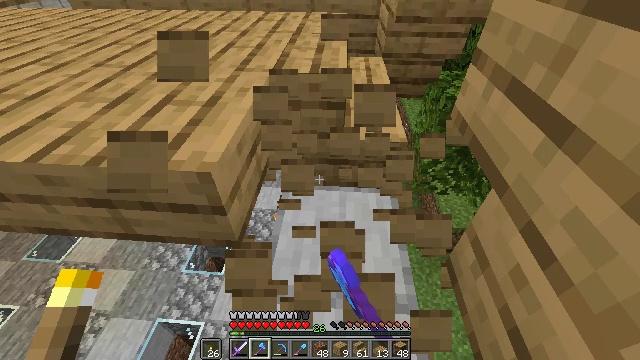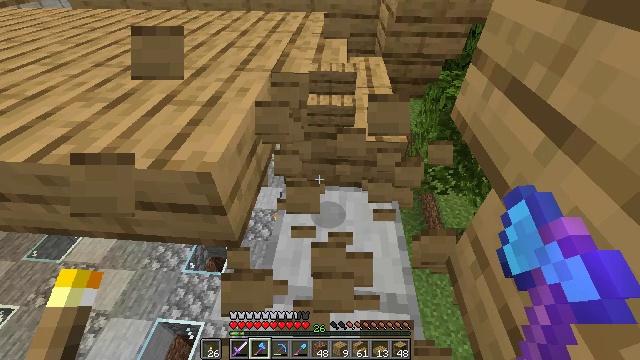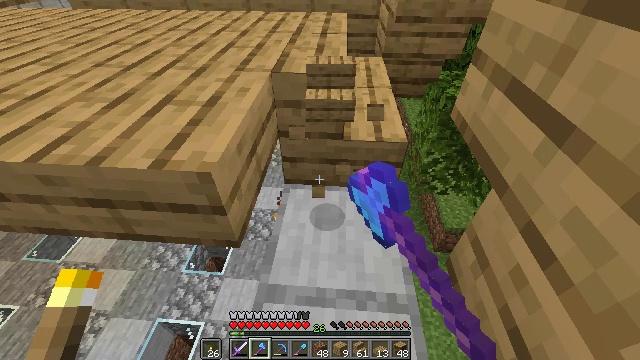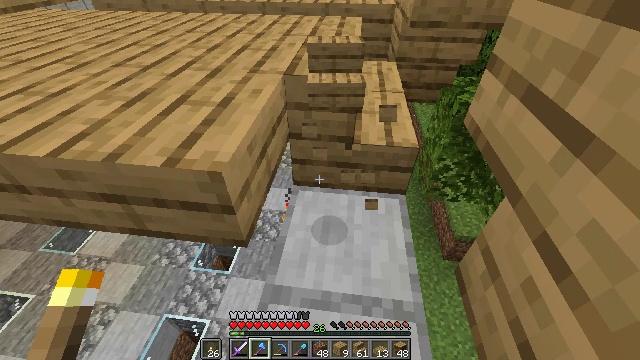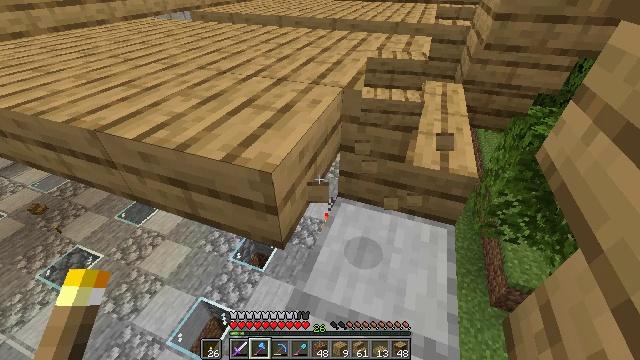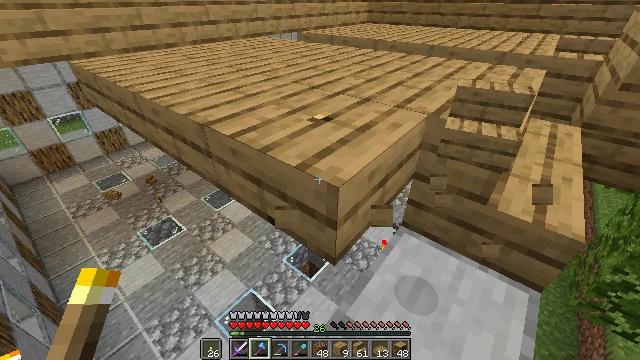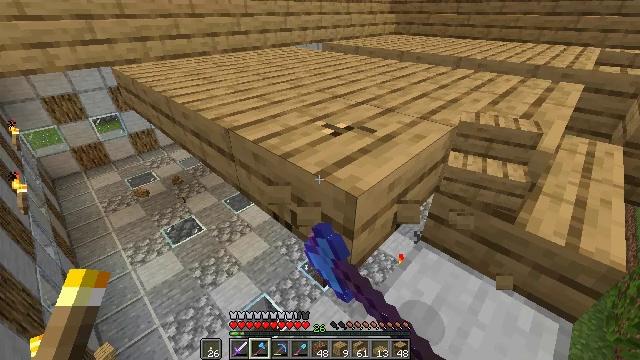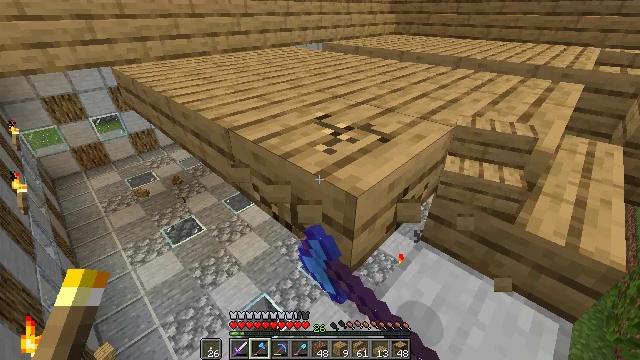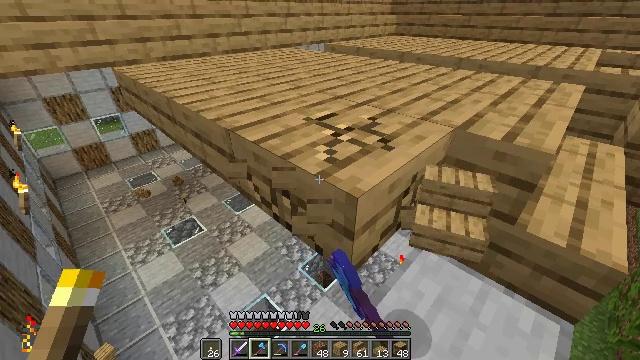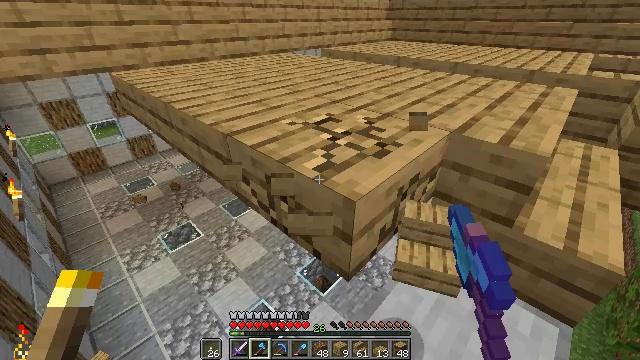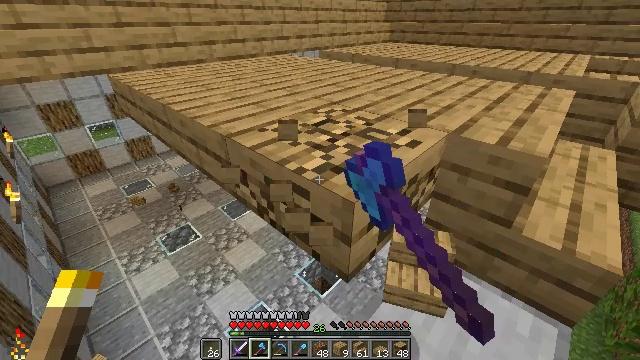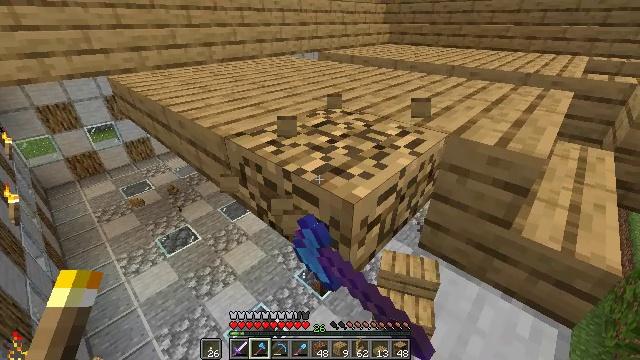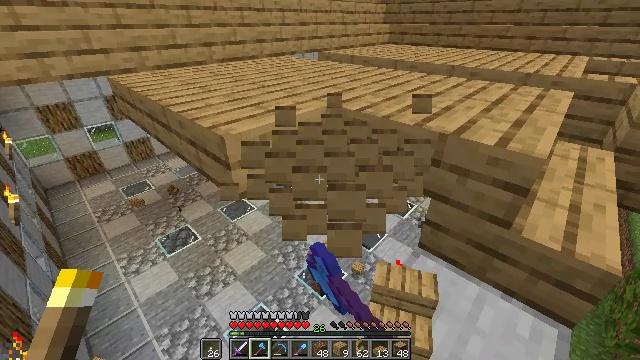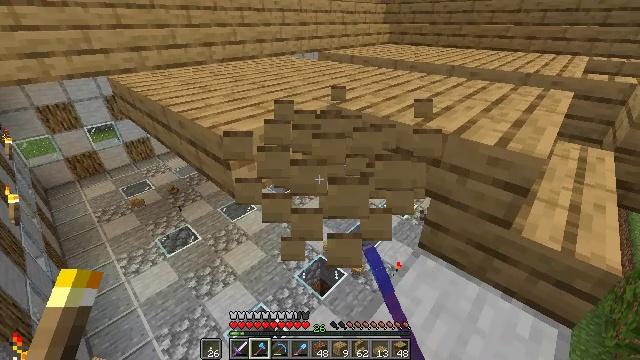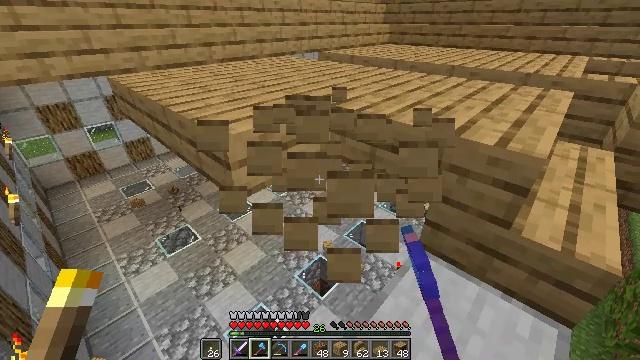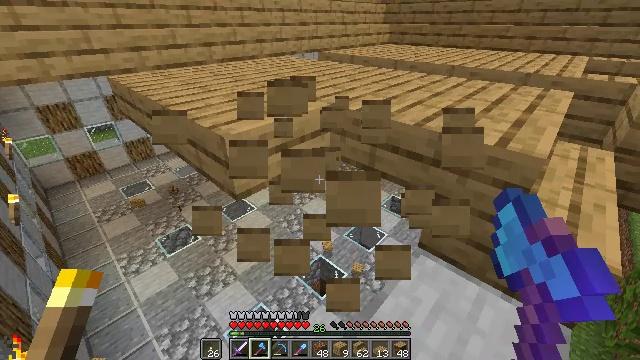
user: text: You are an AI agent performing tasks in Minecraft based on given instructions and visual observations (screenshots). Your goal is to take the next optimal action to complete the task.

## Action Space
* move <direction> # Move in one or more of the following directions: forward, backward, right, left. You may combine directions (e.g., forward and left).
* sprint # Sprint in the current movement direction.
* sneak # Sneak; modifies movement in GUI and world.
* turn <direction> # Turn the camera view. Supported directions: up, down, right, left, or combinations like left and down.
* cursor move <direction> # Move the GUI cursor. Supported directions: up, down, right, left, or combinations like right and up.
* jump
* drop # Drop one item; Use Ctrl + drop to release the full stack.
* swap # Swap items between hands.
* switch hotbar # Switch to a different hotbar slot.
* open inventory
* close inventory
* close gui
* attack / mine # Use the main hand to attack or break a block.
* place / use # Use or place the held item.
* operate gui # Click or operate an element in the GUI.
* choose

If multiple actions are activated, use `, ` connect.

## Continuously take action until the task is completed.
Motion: motion action
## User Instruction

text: Remove the oak slab to gather resources.
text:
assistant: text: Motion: attack / mine
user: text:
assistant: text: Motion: attack / mine
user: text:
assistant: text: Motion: turn left, attack / mine
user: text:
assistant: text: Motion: turn left and up, attack / mine
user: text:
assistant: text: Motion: turn left and up, attack / mine
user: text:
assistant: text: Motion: turn left and up, attack / mine
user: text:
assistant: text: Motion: attack / mine
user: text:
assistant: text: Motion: attack / mine
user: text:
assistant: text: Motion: attack / mine
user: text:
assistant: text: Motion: attack / mine
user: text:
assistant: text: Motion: attack / mine
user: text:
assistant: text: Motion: attack / mine
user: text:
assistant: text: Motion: attack / mine
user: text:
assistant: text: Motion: attack / mine
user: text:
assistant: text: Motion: attack / mine
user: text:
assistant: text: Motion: attack / mine
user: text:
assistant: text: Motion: turn left and up, attack / mine
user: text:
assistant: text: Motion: turn left and up, attack / mine
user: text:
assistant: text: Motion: turn left, attack / mine
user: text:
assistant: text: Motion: attack / mine
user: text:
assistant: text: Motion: attack / mine
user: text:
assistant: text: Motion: attack / mine
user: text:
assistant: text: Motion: attack / mine
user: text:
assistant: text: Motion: attack / mine
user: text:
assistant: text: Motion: attack / mine
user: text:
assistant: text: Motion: attack / mine
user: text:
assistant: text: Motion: turn left, attack / mine
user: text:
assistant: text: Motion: turn left and up, attack / mine
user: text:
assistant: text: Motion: turn left and up, attack / mine
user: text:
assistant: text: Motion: turn left and up, attack / mine